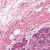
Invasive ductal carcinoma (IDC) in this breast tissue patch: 0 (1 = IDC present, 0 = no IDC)